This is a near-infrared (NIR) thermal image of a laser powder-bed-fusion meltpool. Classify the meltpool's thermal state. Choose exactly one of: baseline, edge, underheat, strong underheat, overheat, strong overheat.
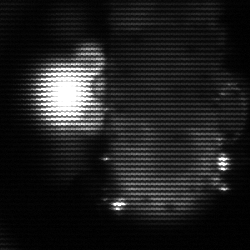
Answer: strong underheat